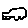
Label: car